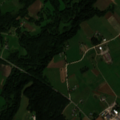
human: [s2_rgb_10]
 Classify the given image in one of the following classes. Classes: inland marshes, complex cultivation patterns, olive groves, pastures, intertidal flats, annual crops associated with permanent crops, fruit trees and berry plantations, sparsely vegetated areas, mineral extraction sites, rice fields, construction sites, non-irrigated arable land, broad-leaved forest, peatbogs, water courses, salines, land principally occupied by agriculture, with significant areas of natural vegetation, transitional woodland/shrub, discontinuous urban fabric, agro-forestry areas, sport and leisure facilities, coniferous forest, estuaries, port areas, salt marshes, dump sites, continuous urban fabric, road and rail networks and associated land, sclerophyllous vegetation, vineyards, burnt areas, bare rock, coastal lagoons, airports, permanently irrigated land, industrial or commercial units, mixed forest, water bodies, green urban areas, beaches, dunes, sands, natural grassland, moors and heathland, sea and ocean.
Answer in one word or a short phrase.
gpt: industrial or commercial units, non-irrigated arable land, pastures, complex cultivation patterns, land principally occupied by agriculture, with significant areas of natural vegetation, broad-leaved forest, coniferous forest